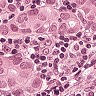
Metastatic tissue present: yes